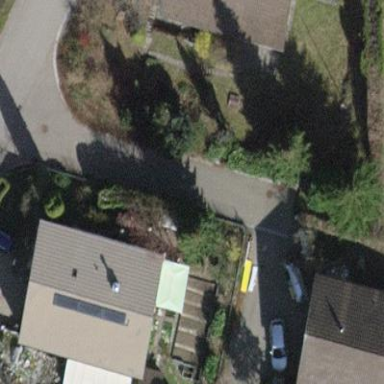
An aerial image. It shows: Detached building.